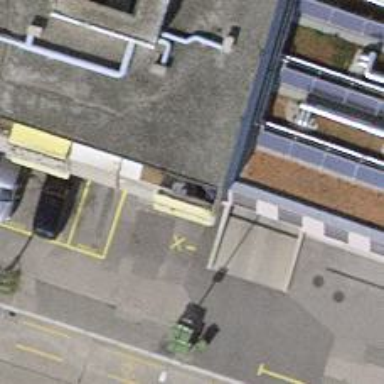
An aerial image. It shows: Parking entrance.